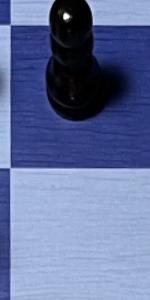
Label: Empty